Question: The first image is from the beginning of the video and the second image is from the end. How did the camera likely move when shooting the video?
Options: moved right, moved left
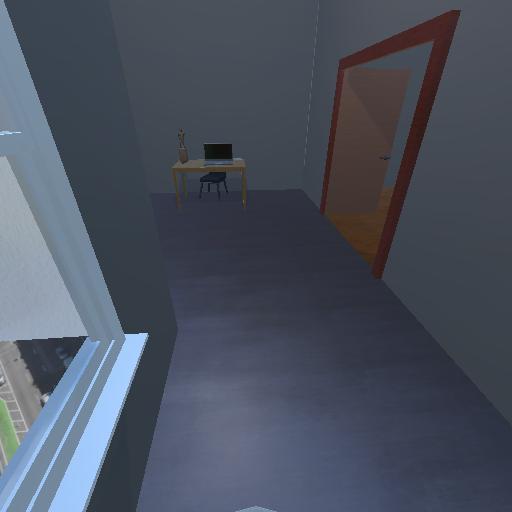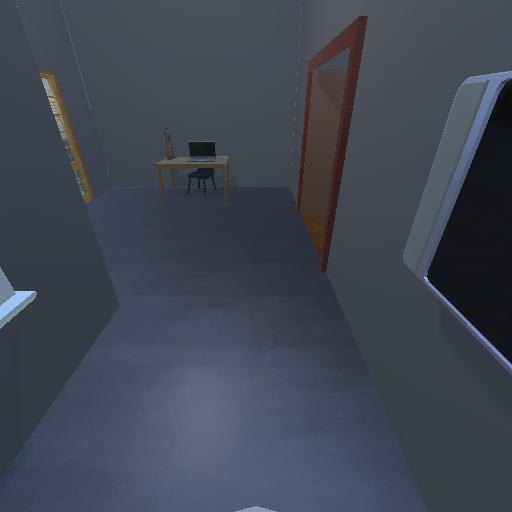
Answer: moved right